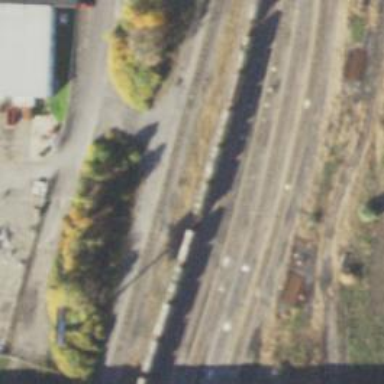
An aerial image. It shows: Railway yard in service.